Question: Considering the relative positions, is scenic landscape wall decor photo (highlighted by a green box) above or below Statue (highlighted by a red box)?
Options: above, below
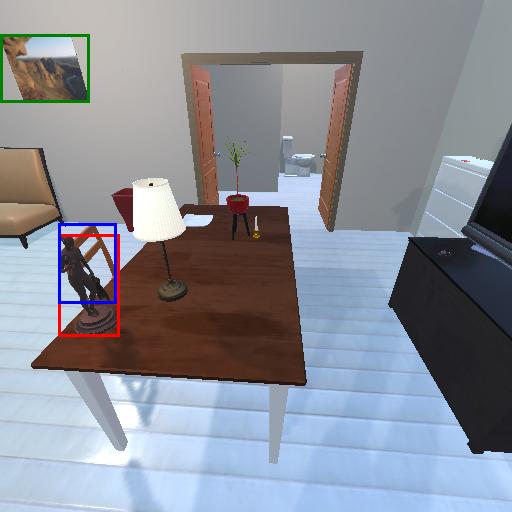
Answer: above